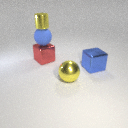
large red metal cube below small yellow metal cylinder